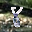
Label: 8